Question: I made a custom overlay for a 'UIImagePickerController' and it works great on an iPhone 5, but when tested on a 4 or 4S the overlay is too big.
How can I make my overlay fit properly on both screen sizes?
Here is my 'init' method for my camera overlay.
'''
- (id)initWithFrame:(CGRect)frame
{
self = [super initWithFrame:frame];
if (self) {
self.opaque = NO;
self.backgroundColor = [UIColor clearColor];
// load an image to show in the overlay
UIImage *constraints = [UIImage imageNamed:@"camera_overlay"];
UIImageView *constraintView = [[UIImageView alloc]initWithImage:constraints];
CGRect screenRect = [[UIScreen mainScreen]bounds];
constraintView.frame = CGRectMake(27, 10, screenRect.size.width - 50, screenRect.size.height - 80);
[self addSubview:constraintView];
_shootButton = [UIButton buttonWithType:UIButtonTypeCustom];
UIImage *shootImage = [UIImage imageNamed:@"cameraOverlayShootButton"];
UIImage *shootImageDown = [UIImage imageNamed:@"cameraOverlayShootDown"];
[_shootButton setBackgroundImage:shootImage forState:UIControlStateNormal];
[_shootButton setBackgroundImage:shootImageDown forState:UIControlStateHighlighted];
_shootButton.frame = CGRectMake(115, 465, 85, 85);
[self addSubview:_shootButton];
_cancelButton = [UIButton buttonWithType:UIButtonTypeCustom];
UIImage *cancelImage = [UIImage imageNamed:@"cancelButton"];
[_cancelButton setBackgroundImage:cancelImage forState:UIControlStateNormal];
_cancelButton.frame = CGRectMake(265, 505, 25, 25);
[self addSubview:_cancelButton];
_flashButton = [UIButton buttonWithType:UIButtonTypeCustom];
UIImage *flashImage = [UIImage imageNamed:@"autoFlash"];
[_flashButton setBackgroundImage:flashImage forState:UIControlStateNormal];
_flashButton.frame = CGRectMake(8, 10, 40, 40);
[self addSubview:_flashButton];
}
return self;
}
'''

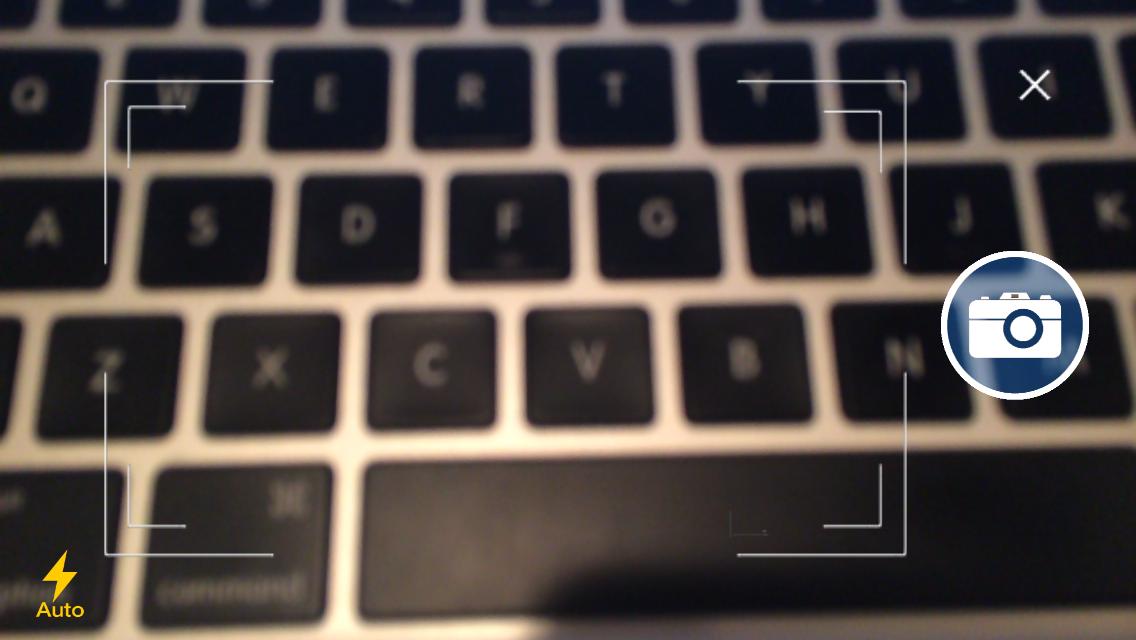
Answer: Try this....
First create 'IBOutlet' for 'UIImageview'.
'''
-(void)imagePickerController:(UIImagePickerController *)picker
didFinishPickingMediaWithInfo:(NSDictionary *)info
{
NSString *mediaType = info[UIImagePickerControllerMediaType];
[self dismissViewControllerAnimated:YES completion:nil];
if ([mediaType isEqualToString:(NSString *)kUTTypeImage]) {
OriginalImage=info[UIImagePickerControllerOriginalImage];
image = info[UIImagePickerControllerOriginalImage];
//----------------------------------------
imageview.image = image; //------------- additional method for custom image size
[self resizeImage];
//-----------------------------------------
if (_newMedia)
UIImageWriteToSavedPhotosAlbum(image,self,@selector(image:finishedSavingWithError:contextInfo:),nil);
}
else if ([mediaType isEqualToString:(NSString *)kUTTypeMovie])
{
// Code here to support video if enabled
}
}
'''
Add this method to get image in common size in all devices
'''
-(void)resizeImage
{
UIImage *resizeImage = imageview.image;
float width = 320;
float height = 320;
CGSize newSize = CGSizeMake(320,320);
UIGraphicsBeginImageContextWithOptions(newSize,NO,0.0);
CGRect rect = CGRectMake(0, 0, width, height);
float widthRatio = resizeImage.size.width / width;
float heightRatio = resizeImage.size.height / height;
float divisor = widthRatio > heightRatio ? widthRatio : heightRatio;
width = resizeImage.size.width / divisor;
height = resizeImage.size.height / divisor;
rect.size.width = width;
rect.size.height = height;
//indent in case of width or height difference
float offset = (width - height) / 2;
if (offset > 0) {
rect.origin.y = offset;
}
else {
rect.origin.x = -offset;
}
[resizeImage drawInRect: rect];
UIImage *smallImage = UIGraphicsGetImageFromCurrentImageContext();
UIGraphicsEndImageContext();
imageview.image = smallImage;
imageview.contentMode = UIViewContentModeScaleAspectFit;
}
'''